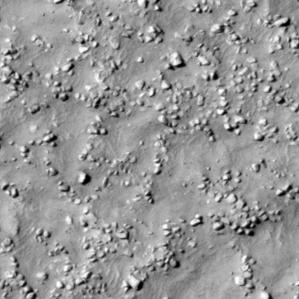
Label: non_frost